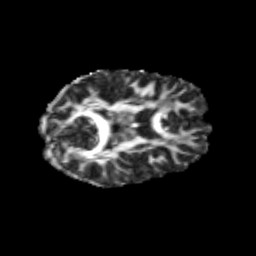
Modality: FA
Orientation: axial
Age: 27
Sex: female
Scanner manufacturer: siemens
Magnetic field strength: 3 T
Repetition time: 3.5 s
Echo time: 0.113 s